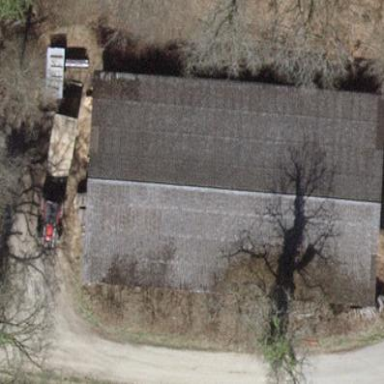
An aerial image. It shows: View of roof of building.